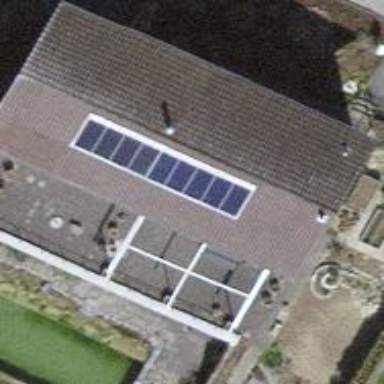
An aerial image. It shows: Solar power generator utilizing photovoltaic technology with solar photovoltaic panels.